Question: I have worked with Moodle and Joomla before. [php, mysql]
I thought of Moodle as first choice, but have some questions to make sure is the correct choice for the job!
Basically, I need to let the carers create online observations for each child, with tagged photos
the child parents, can check the data posted by the carer, for just his own child, and have a public access for end of year portfolio etc,
-

the different part, that I need is that the teachers[carers], generate a "course", for each child [with text, pics, etc], that "course" gets approved by the office, and then the parents can see that content of the "course" for the child,
Is this possible with Moodle?, Jooma? [or Joomla LMS?] or do I have to roll my own?
Ok, thanks a lot!
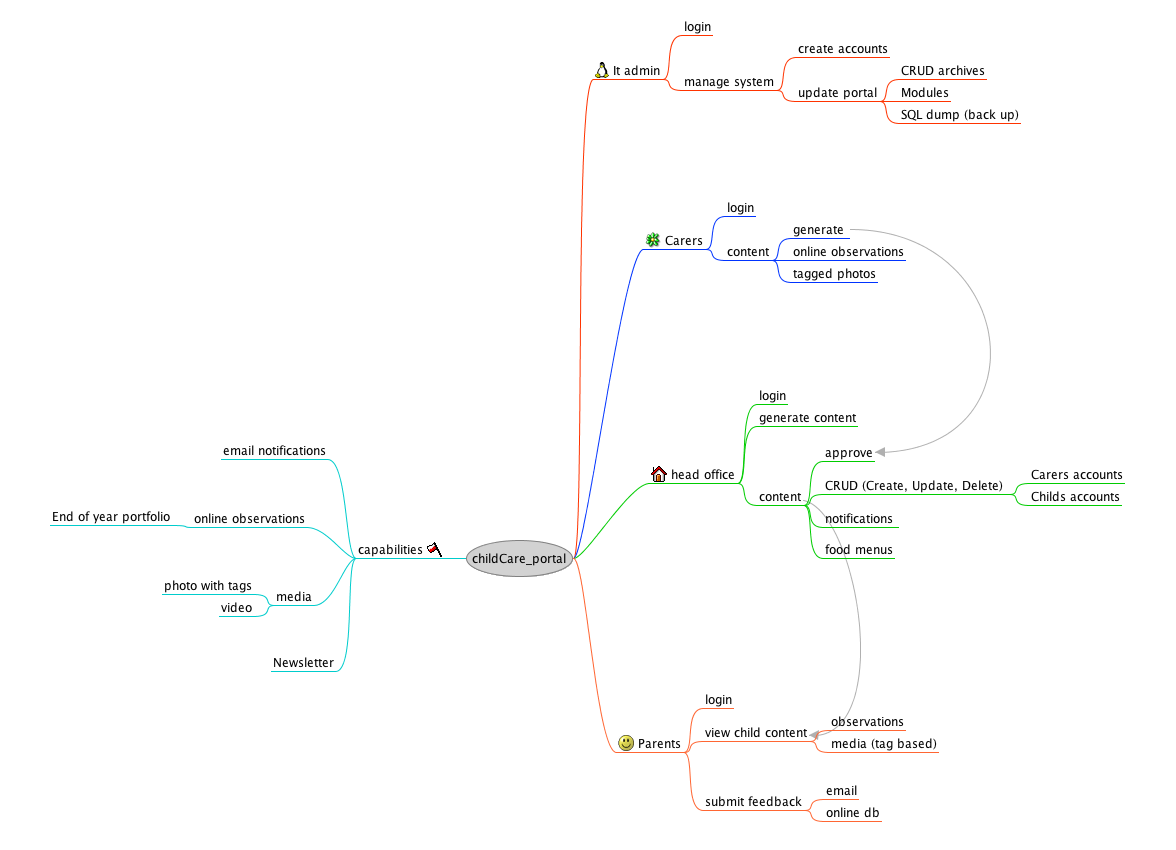
Answer: You can do it all with Moodle. Be ready to roll your own to combine a ton of thirt-party modules.
Joomla LMS is a single solution. But it costs... It has powerful role management options, integrated with JomSocial. Head office and parent roles are default ones. I'm not sure they have course approvement options. Any way you can disable self registration and then head office can just enroll a child manually. Try a trial.